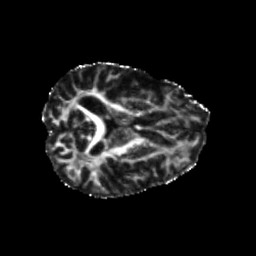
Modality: FA
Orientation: axial
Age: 46
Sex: male
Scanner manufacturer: siemens
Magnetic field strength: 3 T
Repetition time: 5.25 s
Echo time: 0.08 s